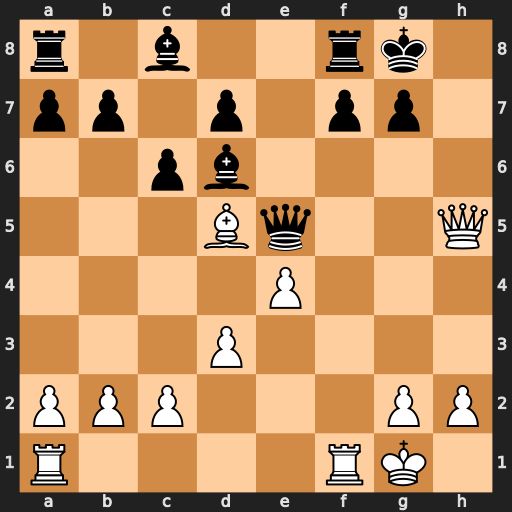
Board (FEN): r1b2rk1/pp1p1pp1/2pb4/3Bq2Q/4P3/3P4/PPP3PP/R4RK1
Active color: w
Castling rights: -
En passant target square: -
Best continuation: Bxf7+ Rxf7 Qxf7+ Kh7 Rf5